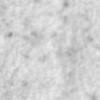
Label: no_change